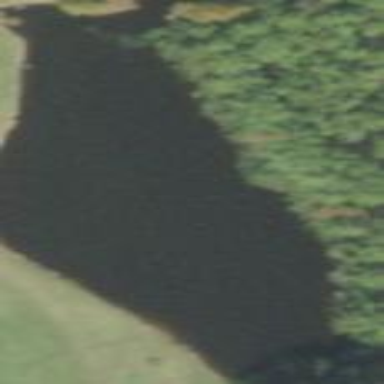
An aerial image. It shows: Pond with natural water.